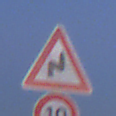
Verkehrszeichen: DoppelkurveRechts
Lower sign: Geschwindigkeit10
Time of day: SunriseSunset
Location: Outdoor (Nature)
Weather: Clear
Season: NotSpecified
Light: Natural